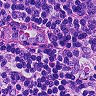
Metastatic tissue present: no